Interaction volume radius: 10 \u00c5
Interaction volume height: 15 \u00c5
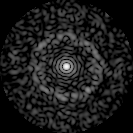
Disorder parameter: 0.8485